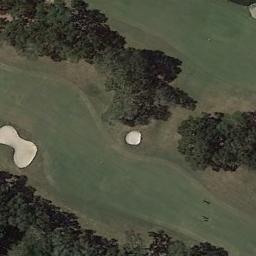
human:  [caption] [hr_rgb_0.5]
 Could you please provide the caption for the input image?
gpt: There are several bunkers and many trees on a large green lawn on the golf course .

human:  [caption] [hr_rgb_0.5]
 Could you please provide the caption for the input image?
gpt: The golf course has two fairways, Barrier trees and two sandpits and some barrier trees are on both sides of the fairway .

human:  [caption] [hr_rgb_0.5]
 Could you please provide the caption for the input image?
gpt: Lots of trees are beside the golf course .

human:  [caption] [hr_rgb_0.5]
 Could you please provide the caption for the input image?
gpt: There are more than a dozen bunkers and winding paths in this area .

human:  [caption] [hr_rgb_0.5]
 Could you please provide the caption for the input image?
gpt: There are two bunkers and some green trees on the golf course .